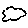
Label: cloud